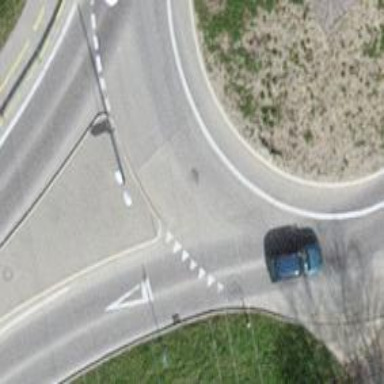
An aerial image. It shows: Secondary road around roundabout.